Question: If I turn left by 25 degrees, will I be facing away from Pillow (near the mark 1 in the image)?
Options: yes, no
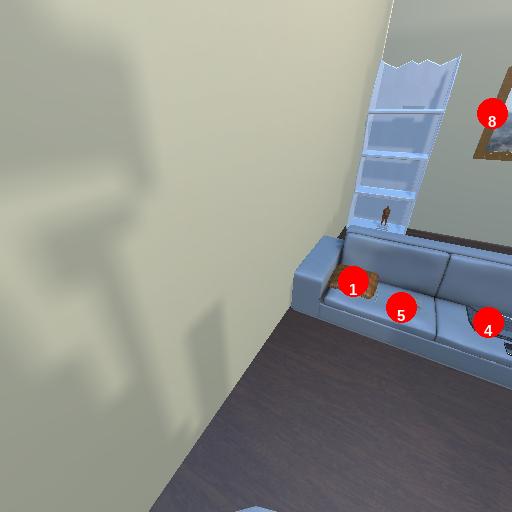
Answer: yes